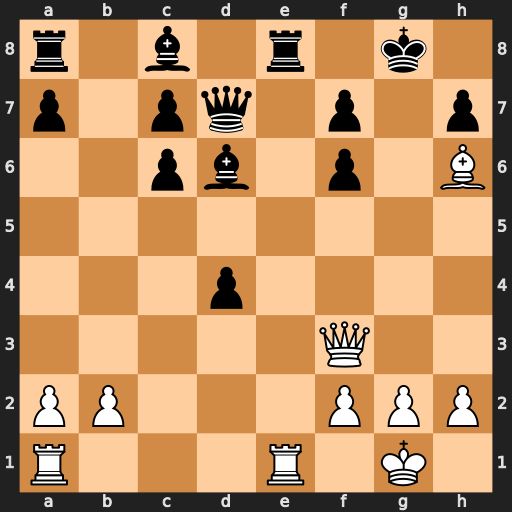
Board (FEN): r1b1r1k1/p1pq1p1p/2pb1p1B/8/3p4/5Q2/PP3PPP/R3R1K1
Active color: w
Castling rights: -
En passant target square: -
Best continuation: Qg4+ Qxg4 Rxe8+ Bf8 Rxf8#